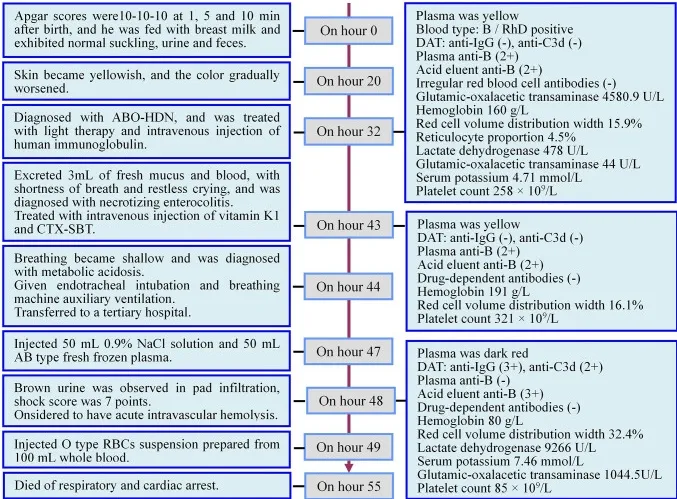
Timeline of the newborn disease process. ABO-HDN, ABO blood type incompatibility hemolytic disease of newborn; DAT, direct antiglobulin test; CTX-SBT, cefotaxime sodium - sulbactam sodium combination.
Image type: chart (chart)